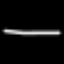
Label: line